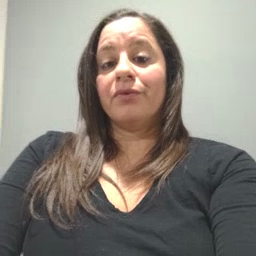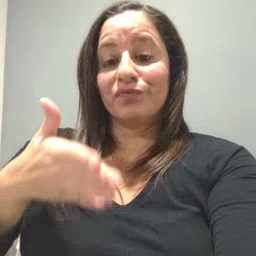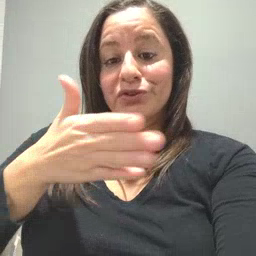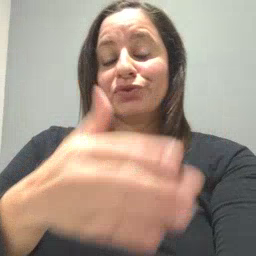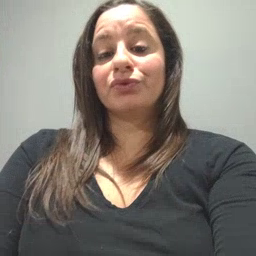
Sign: fish